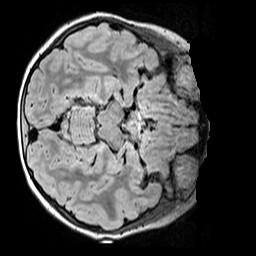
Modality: FLAIR
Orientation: axial
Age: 10
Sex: female
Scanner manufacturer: siemens
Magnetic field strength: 3 T
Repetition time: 5 s
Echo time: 0.388 s